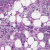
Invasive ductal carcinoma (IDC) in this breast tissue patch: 1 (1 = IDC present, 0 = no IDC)